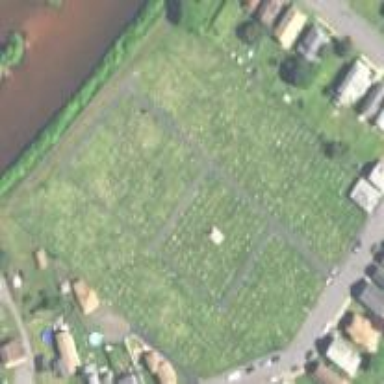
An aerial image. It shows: Cemetery.